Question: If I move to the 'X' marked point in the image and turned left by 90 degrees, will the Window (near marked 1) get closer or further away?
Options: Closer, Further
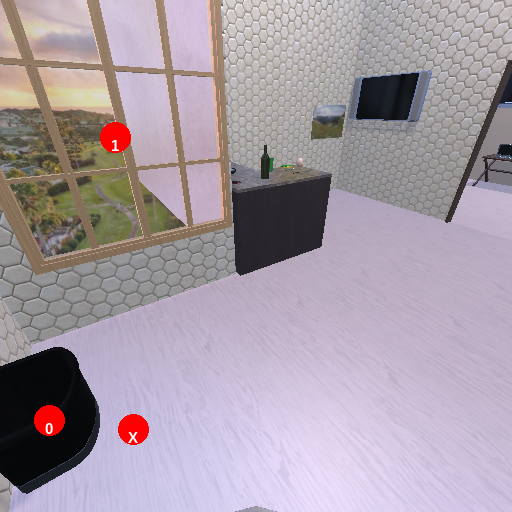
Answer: Closer